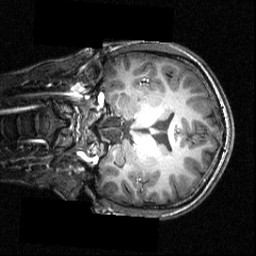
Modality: T1w
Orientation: coronal
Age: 19
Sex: male
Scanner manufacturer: siemens
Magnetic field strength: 3.951 T
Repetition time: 1.5 s
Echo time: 0.00335 s